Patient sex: F
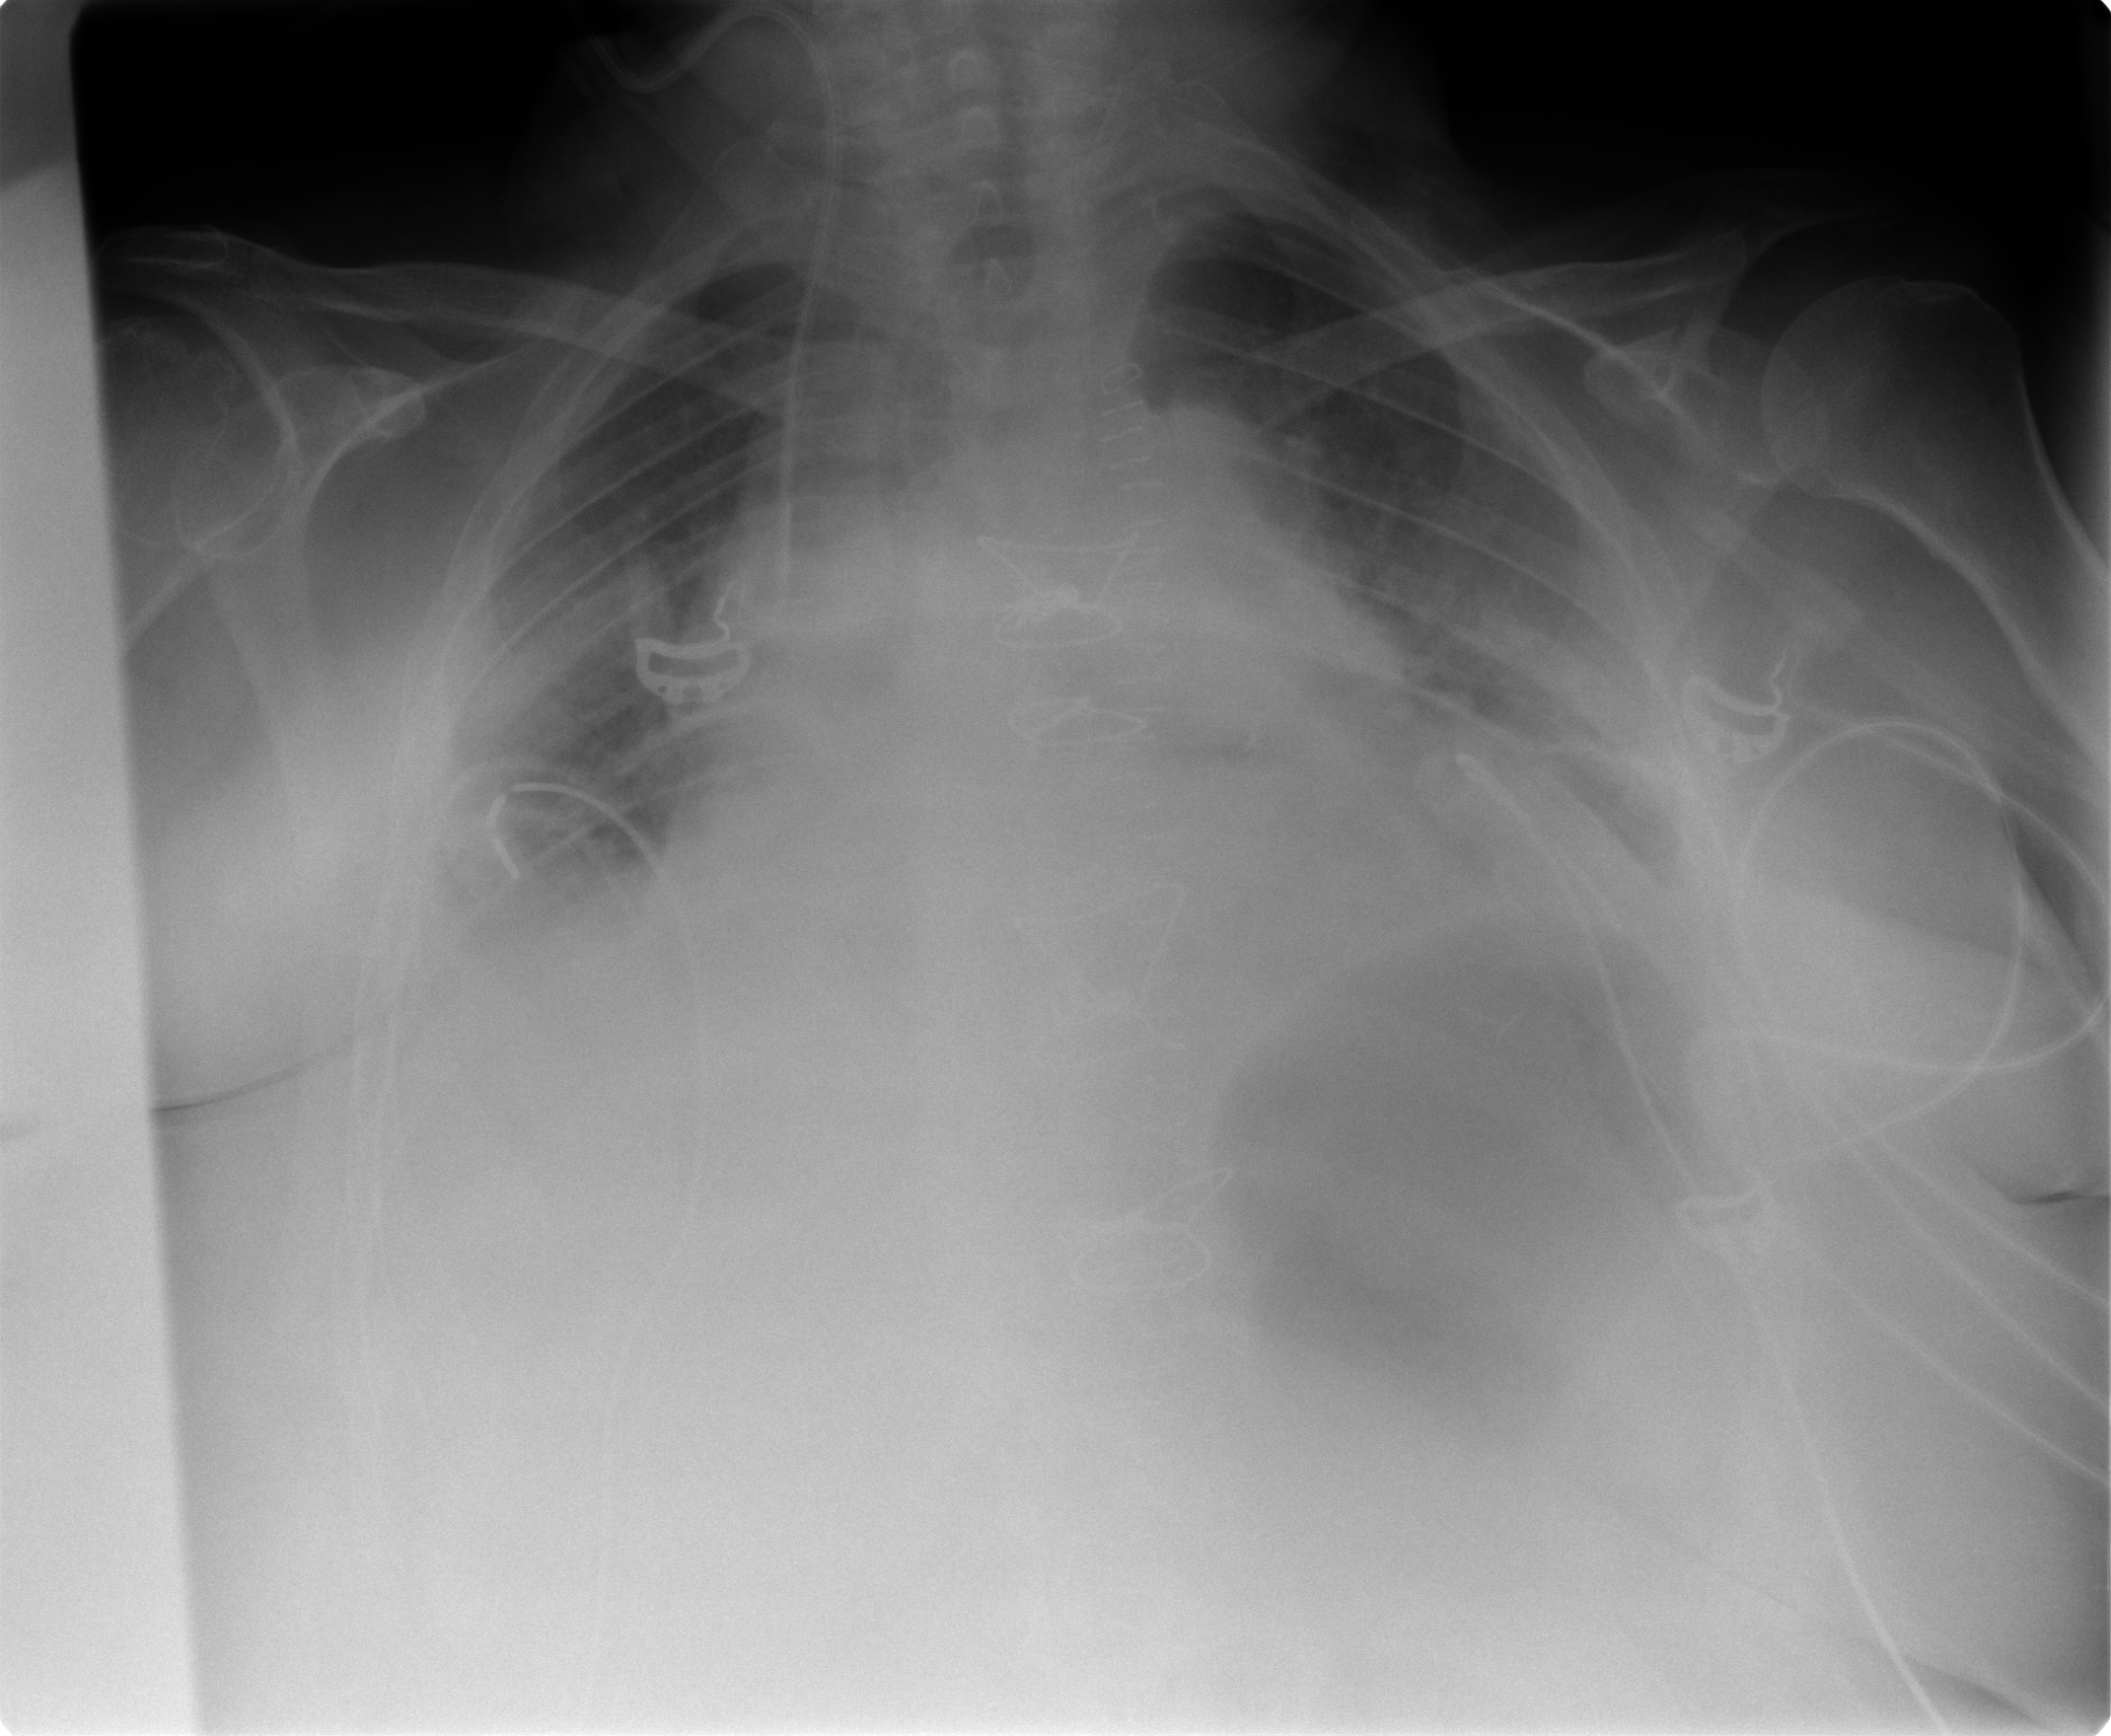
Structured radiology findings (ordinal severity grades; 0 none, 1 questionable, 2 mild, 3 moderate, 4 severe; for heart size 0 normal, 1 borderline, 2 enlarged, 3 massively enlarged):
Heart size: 2
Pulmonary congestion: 0
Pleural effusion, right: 2
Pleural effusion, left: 2
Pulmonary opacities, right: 0
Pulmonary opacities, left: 0
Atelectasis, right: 2
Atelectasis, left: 2